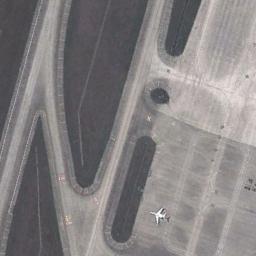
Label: runway